Question: I am developing a JavaSE application using JPA. Unfortunately, I get 'null' after calling:
'Persistence.createEntityManagerFactory(PERSISTENCE_UNIT_NAME);'
Below you will find:
- 'EntityManagerFactory''null'- 'persistence.xml'-
'''
public class Main {
private static final String PERSISTENCE_UNIT_NAME = "MeineJpaPU";
private static EntityManagerFactory factory;
public static void main(String[] args) {
// I get null on this line!!!
factory = Persistence.createEntityManagerFactory(PERSISTENCE_UNIT_NAME);
EntityManager em = factory.createEntityManager();
// do stuff with entity manager
...
}
}
'''
'''
<?xml version="1.0" encoding="UTF-8"?>
<persistence version="1.0"
xmlns="http://java.sun.com/xml/ns/persistence"
xmlns:xsi="http://www.w3.org/2001/XMLSchema-instance"
xsi:schemaLocation="http://java.sun.com/xml/ns/persistence
http://java.sun.com/xml/ns/persistence/persistence_1_0.xsd">
<persistence-unit name="MeineJpaPU" transaction-type="RESOURCE_LOCAL">
<provider>org.apache.openjpa.persistence.PersistenceProviderImpl</provider>
<class>path.to.package.server.Todo</class>
<exclude-unlisted-classes>false</exclude-unlisted-classes>
<properties>
<property name="javax.persistence.jdbc.driver" value="org.postgresql.Driver"/>
<property name="javax.persistence.jdbc.url" value="jdbc:postgresql://localhost:5432/test"/>
<property name="javax.persistence.jdbc.user" value="postgres"/>
<property name="javax.persistence.jdbc.password" value="postgres"/>
</properties>
</persistence-unit>
</persistence>
'''

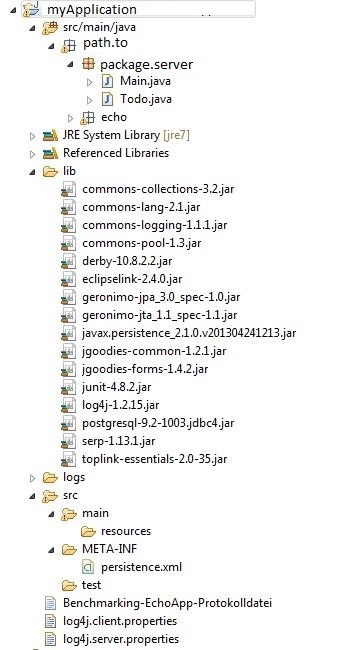
Answer: You must move 'persistence.xml' file to an appropriate location.
More specifically, add 'META-INF/persistence.xml' file to the root of a source folder.
In this case, the following is an appropriate location: 'src\main\java\META-INF\persistence.xml'
Here are the details:
> A persistence.xml file defines a persistence unit. The persistence.xml
file is located in the META-INF directory of the root of the
persistence unit.
The root of the persistence unit is the key here.
If you are a
> The jar file or directory whose META-INF directory contains the
persistence.xml file is termed the root of the persistence unit.
If you are in a , the following are valid
> In Java EE environments, the root of a persistence unit must be one of
the following:- - - - -